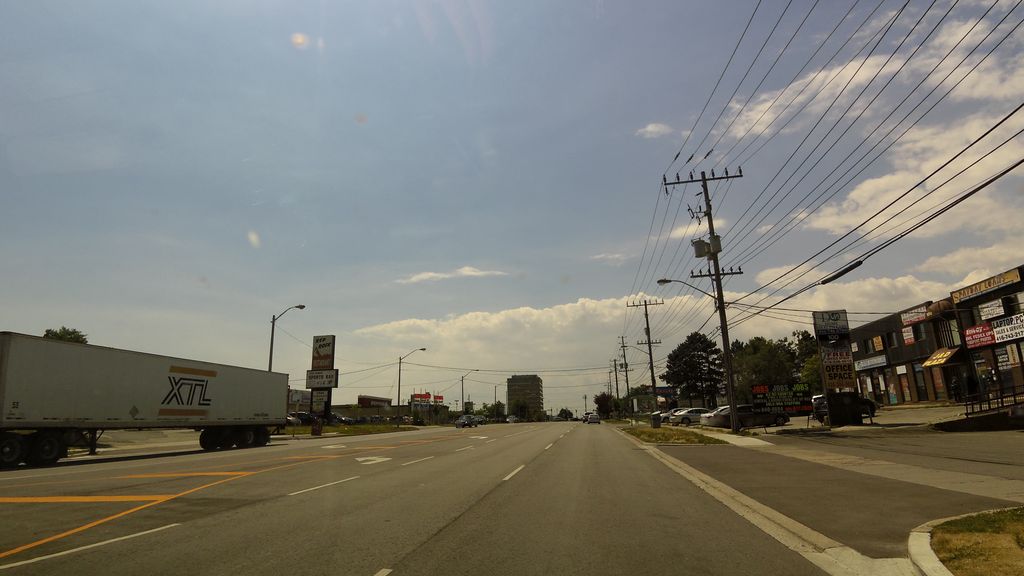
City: toronto